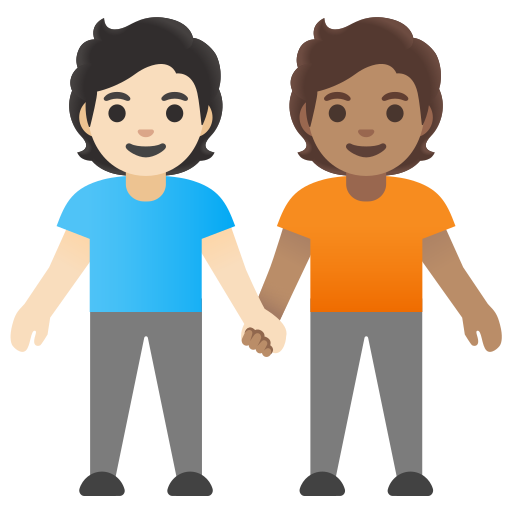
Emoji: 🧑🏻‍🤝‍🧑🏽